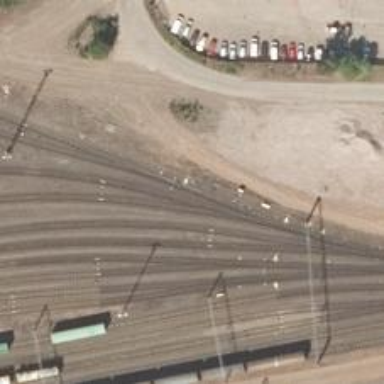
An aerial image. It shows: Railway yard in service.